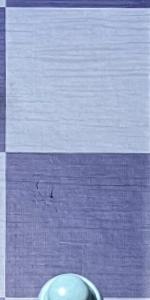
Label: Empty